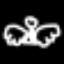
Label: angel